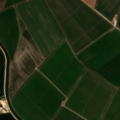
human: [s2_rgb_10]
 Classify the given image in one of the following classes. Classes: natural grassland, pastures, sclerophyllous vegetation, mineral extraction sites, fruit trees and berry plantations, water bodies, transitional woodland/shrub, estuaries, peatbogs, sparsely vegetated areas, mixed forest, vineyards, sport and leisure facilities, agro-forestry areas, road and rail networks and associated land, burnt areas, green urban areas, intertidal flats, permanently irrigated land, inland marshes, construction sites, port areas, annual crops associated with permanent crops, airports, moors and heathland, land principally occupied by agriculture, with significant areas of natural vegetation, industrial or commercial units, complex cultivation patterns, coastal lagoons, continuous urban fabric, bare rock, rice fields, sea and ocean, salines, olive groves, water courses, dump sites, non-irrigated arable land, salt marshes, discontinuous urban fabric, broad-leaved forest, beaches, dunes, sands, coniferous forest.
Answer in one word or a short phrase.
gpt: permanently irrigated land, rice fields